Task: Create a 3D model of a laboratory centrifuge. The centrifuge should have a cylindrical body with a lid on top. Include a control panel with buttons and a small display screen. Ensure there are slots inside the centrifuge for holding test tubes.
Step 284:
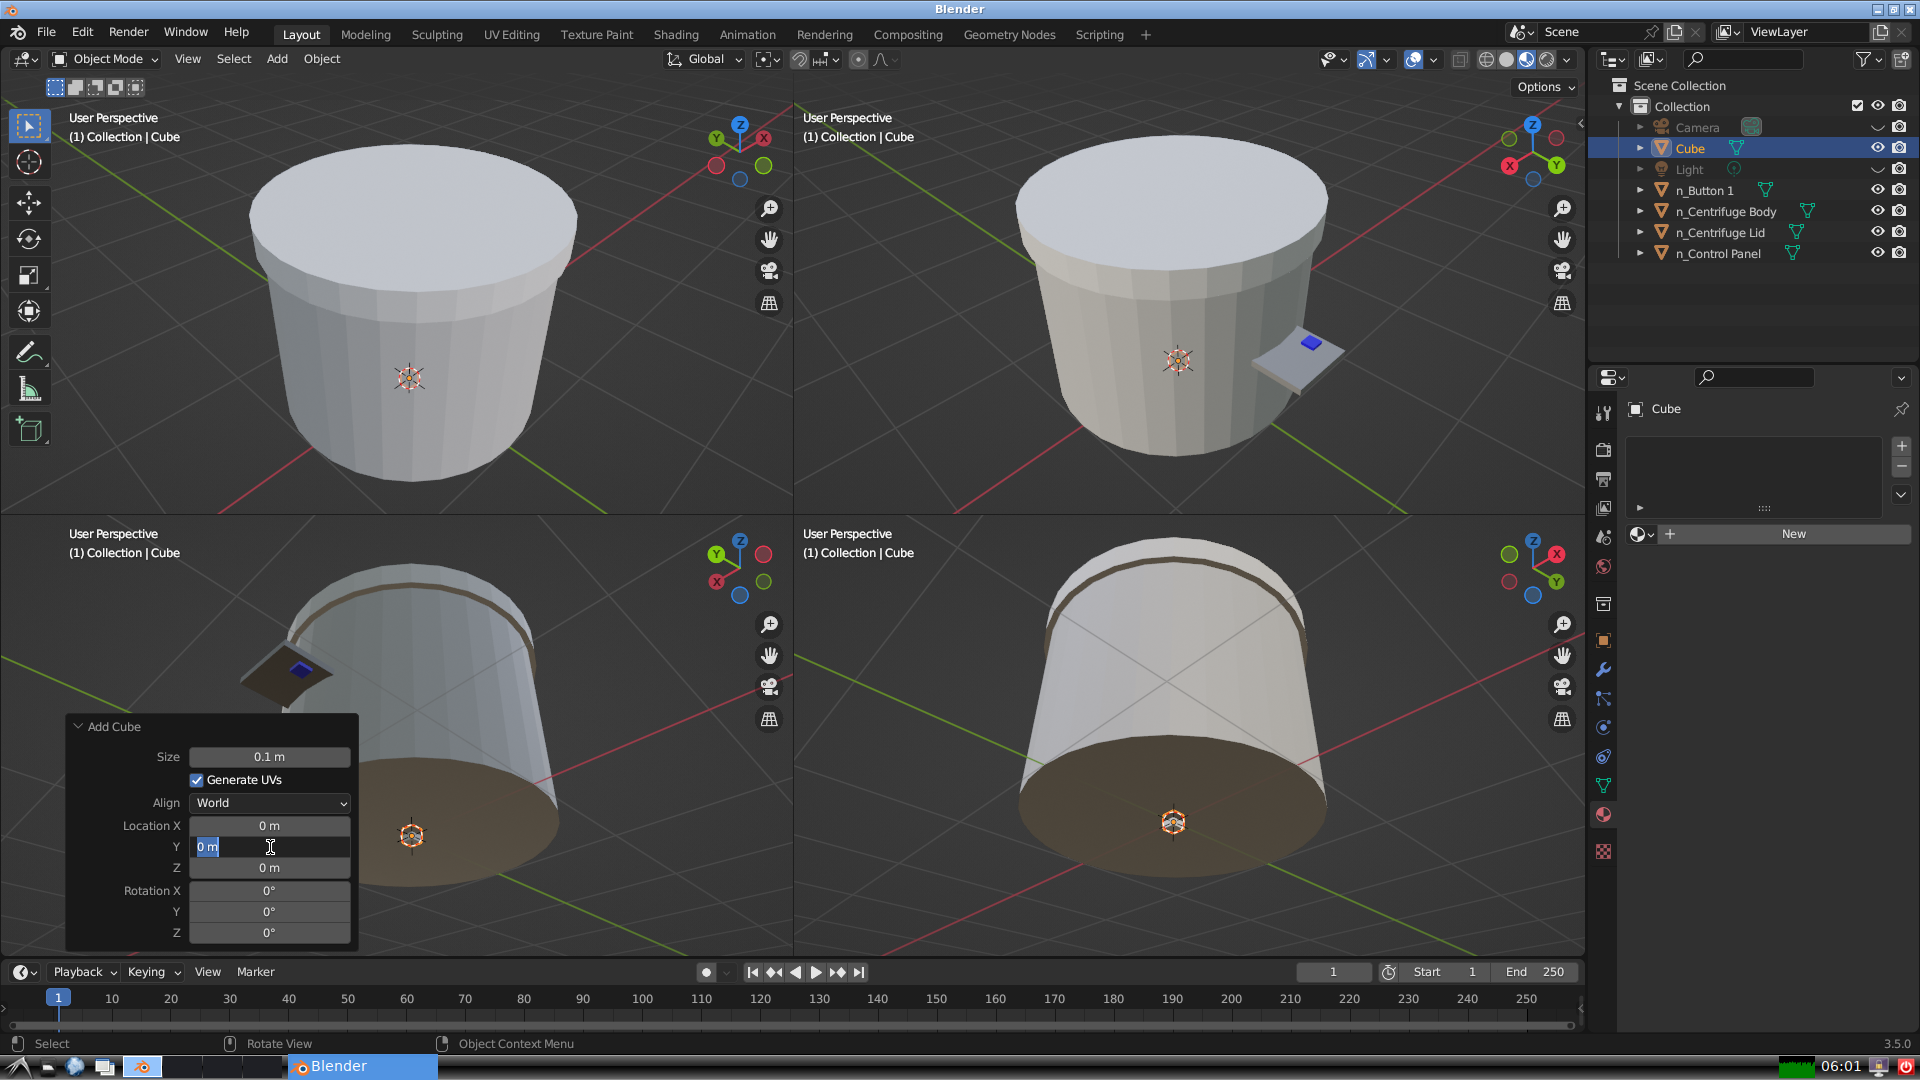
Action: input_text: 1.15